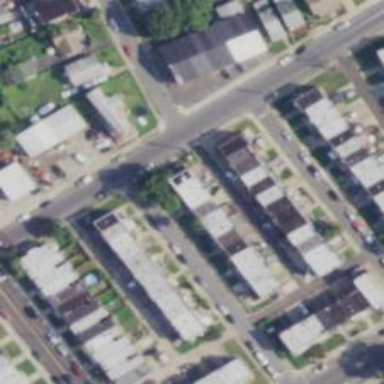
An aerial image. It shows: Alley classified as service road.